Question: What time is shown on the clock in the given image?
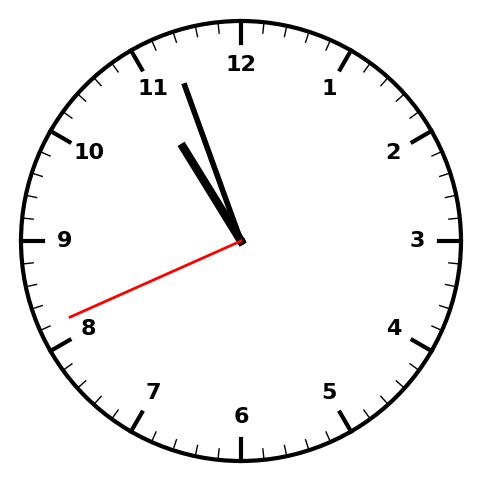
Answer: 10:56:41